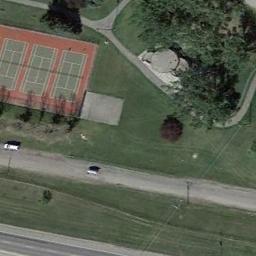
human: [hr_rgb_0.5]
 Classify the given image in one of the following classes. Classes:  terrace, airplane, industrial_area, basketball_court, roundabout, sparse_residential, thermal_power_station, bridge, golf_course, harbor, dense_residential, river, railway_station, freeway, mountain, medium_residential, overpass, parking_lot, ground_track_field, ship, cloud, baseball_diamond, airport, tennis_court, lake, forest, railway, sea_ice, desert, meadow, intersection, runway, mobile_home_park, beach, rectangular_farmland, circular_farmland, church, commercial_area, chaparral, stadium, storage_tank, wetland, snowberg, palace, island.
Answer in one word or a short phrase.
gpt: tennis_court